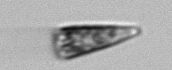
Label: Licmophora